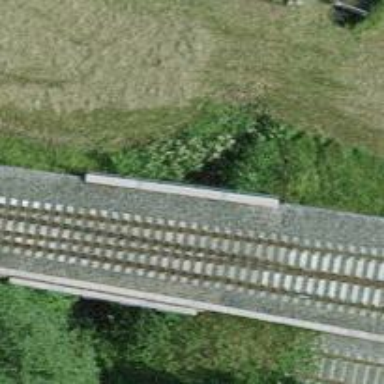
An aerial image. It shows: Bridge with electrified railway tracks featuring contact line.